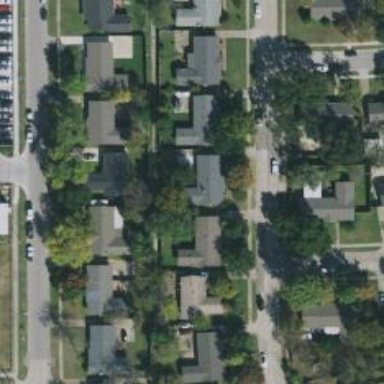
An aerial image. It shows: Alley designed for services.